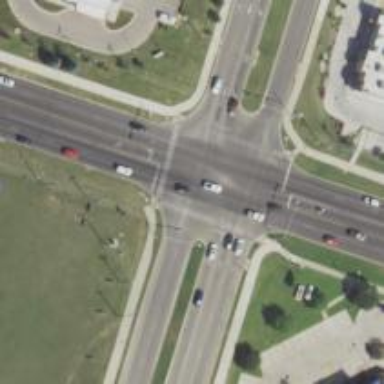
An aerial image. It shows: Crossing on the road.